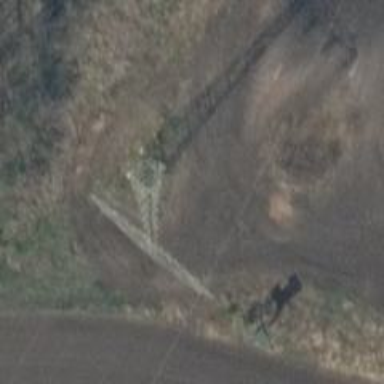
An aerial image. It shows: Power line is depicted.